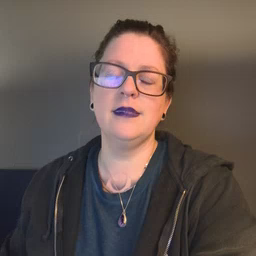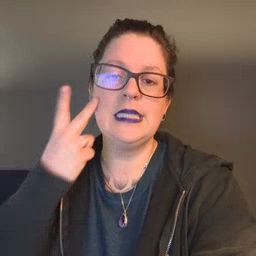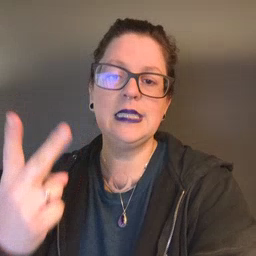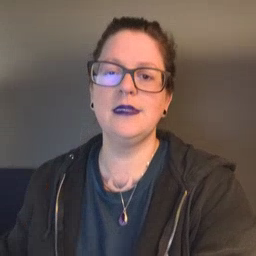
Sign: see